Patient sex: F
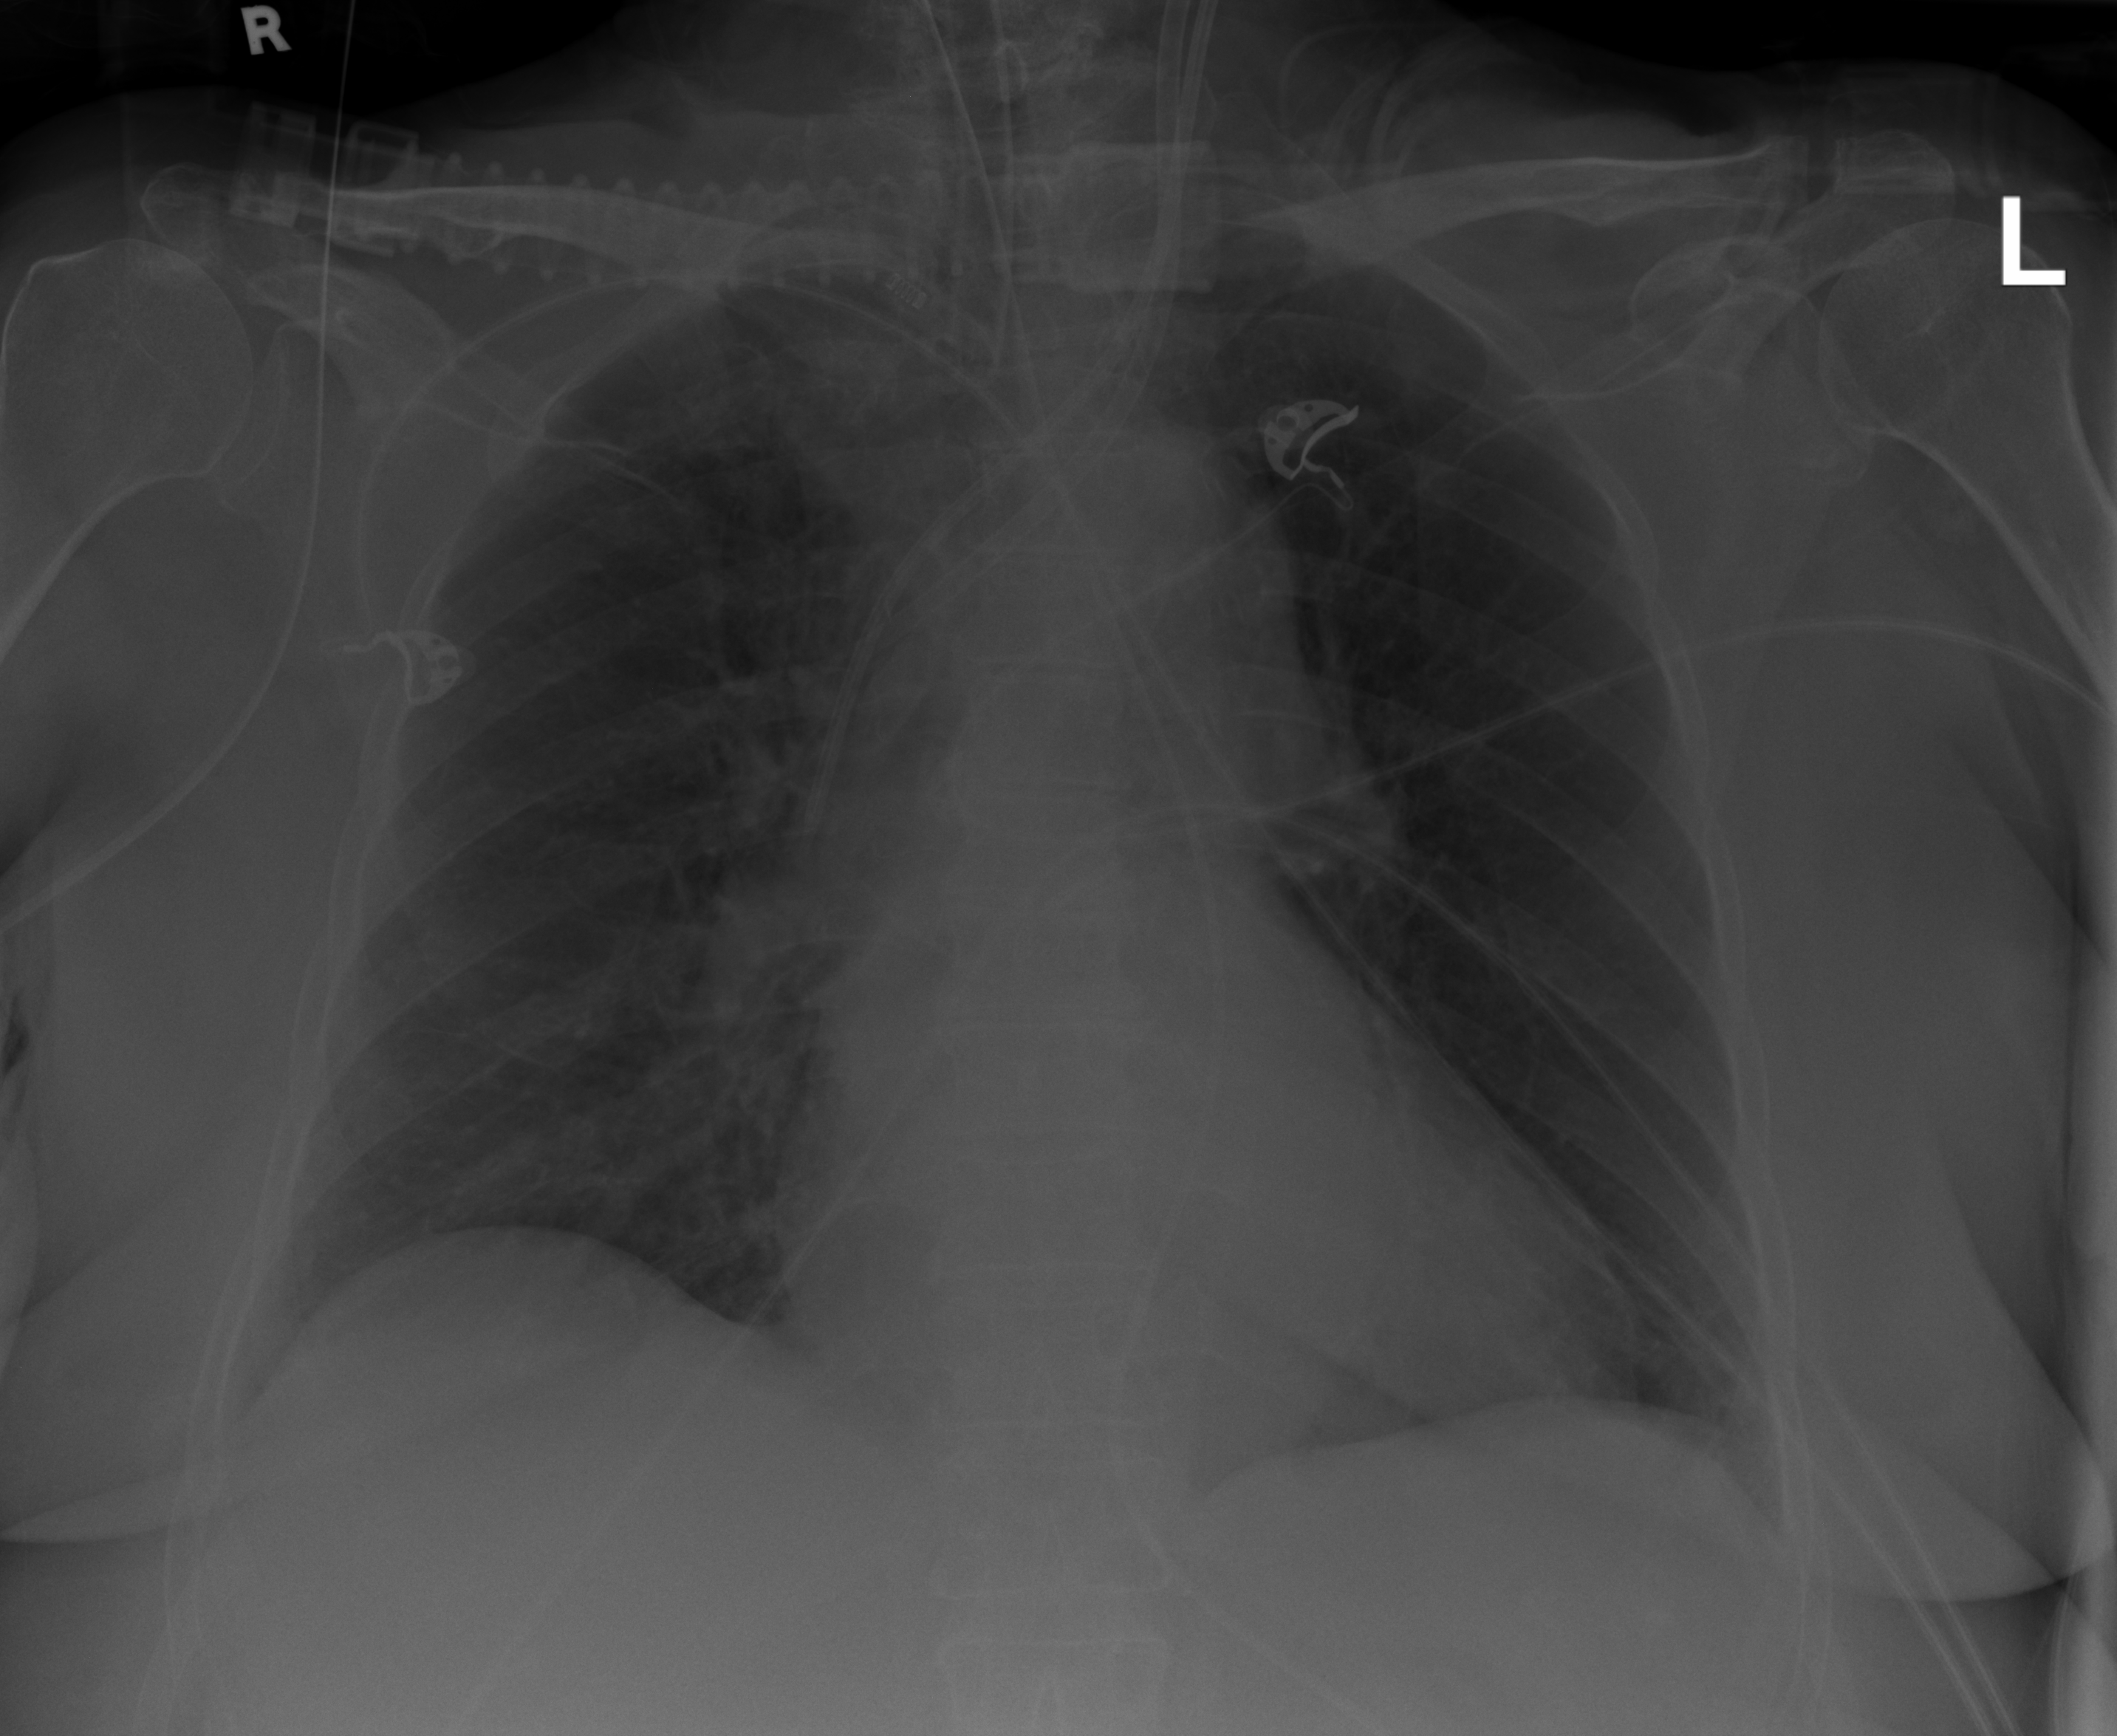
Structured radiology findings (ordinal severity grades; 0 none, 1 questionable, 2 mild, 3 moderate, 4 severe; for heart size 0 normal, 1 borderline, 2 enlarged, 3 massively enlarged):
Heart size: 0
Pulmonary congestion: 0
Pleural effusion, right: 0
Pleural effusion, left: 0
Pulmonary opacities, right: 0
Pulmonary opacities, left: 0
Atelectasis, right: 2
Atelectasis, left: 2